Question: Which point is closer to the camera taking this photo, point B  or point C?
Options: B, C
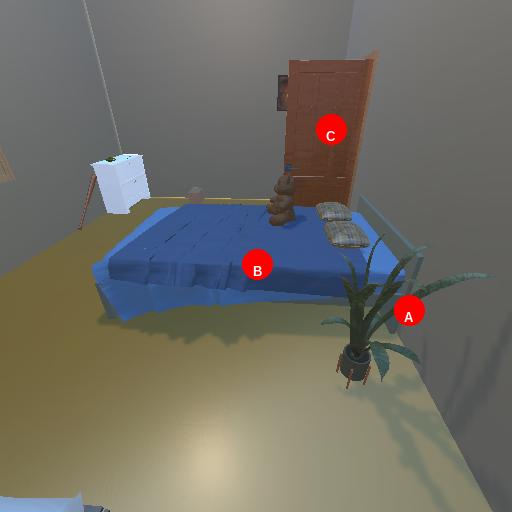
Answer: B